Current action and preconditions to check: trajectory_clear

Your task: For each precondition in the list above, predict whether it will hold at this action.

Consider the current scene as observed from the mobile robot's camera, and analyze the predicted future states of all dynamic agents (e.g., people, animals, vehicles, or any moving entities) within the NEXT SECOND.

IMPORTANT: Only answer "very likely" if you are absolutely certain—based on strong, clear evidence—that a dynamic agent will violate the precondition in the predicted future state. Do NOT answer "very likely" for unlikely, ambiguous, or low-probability risks.

Ask yourself for each precondition: Is there a high probability, with clear and convincing evidence, that the predicted future states of any dynamic agent will interfere with the predicted future state of the currently executing action within the NEXT SECOND, causing that precondition to fail?

Assess the risk level based on these predictions. Use "likely" or "very likely" if motions create a clear risk of interference.

Use "neutral" or "improbable" if agents are nearby but their predicted paths are clearly diverging or non-conflicting.

Failure Risk Categories: "very improbable", "improbable", "neutral", "likely", "very likely"

Answer Format: Output ONLY the probability_of_failure value from these categories: "very improbable", "improbable", "neutral", "likely", "very likely"

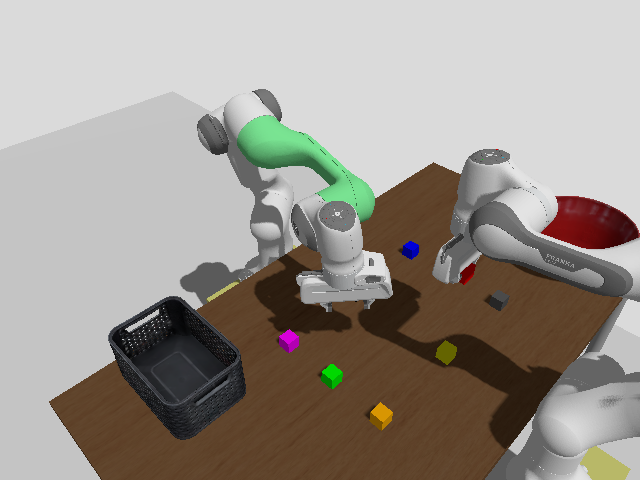

Answer: improbable